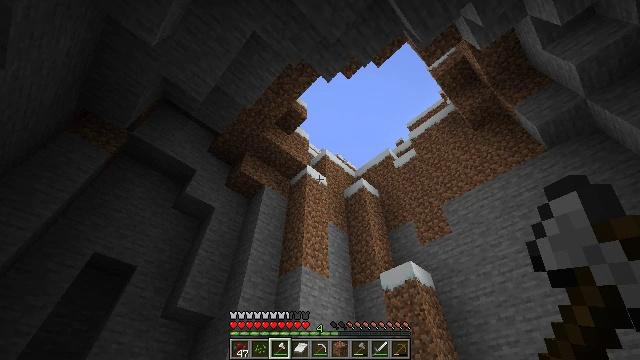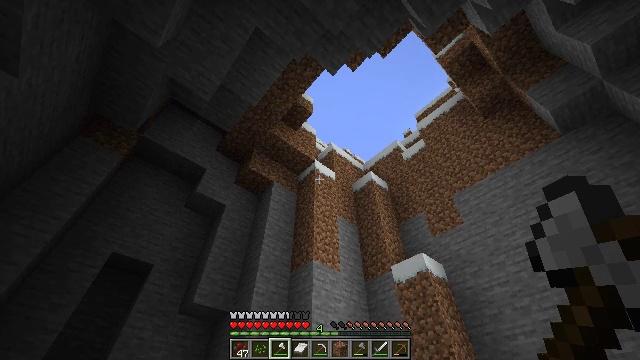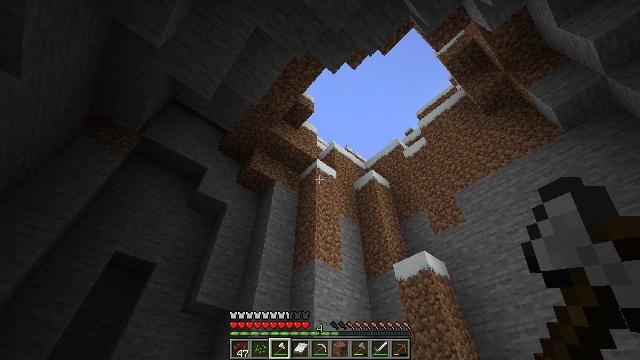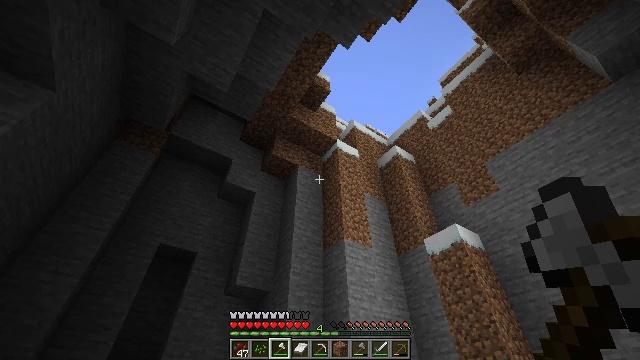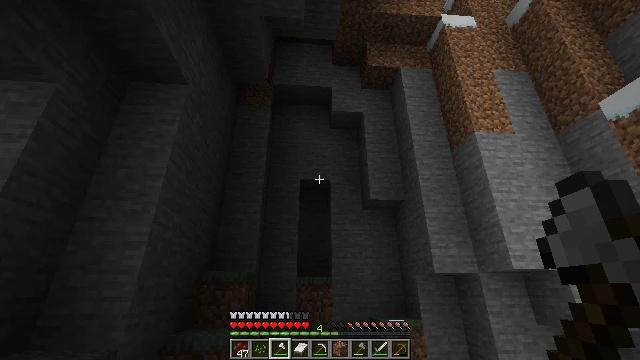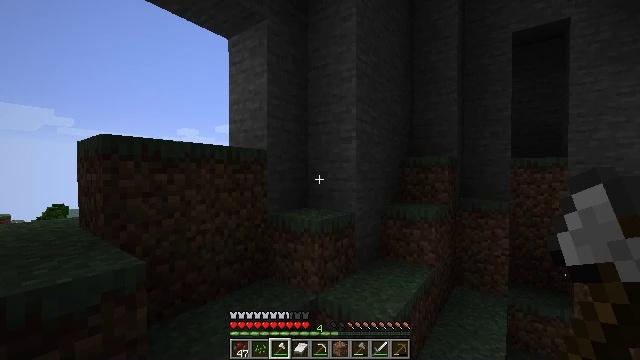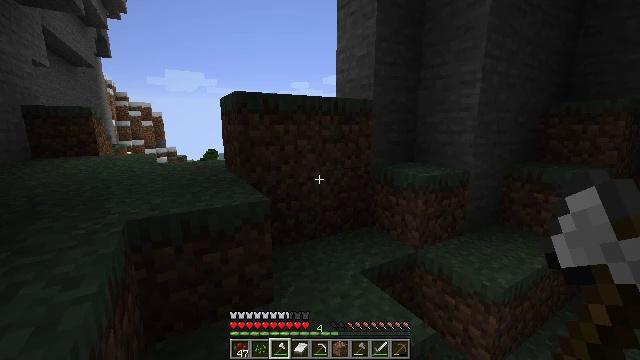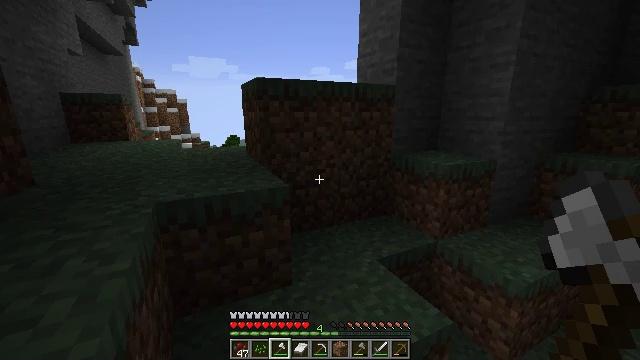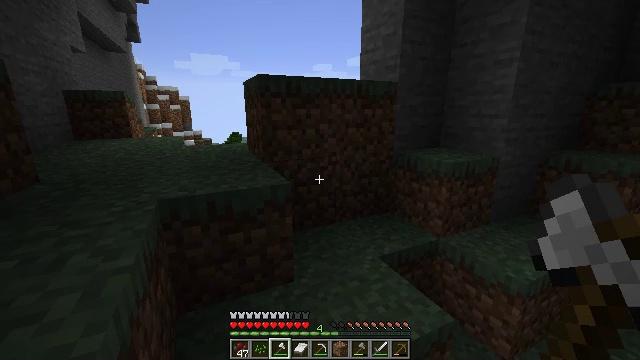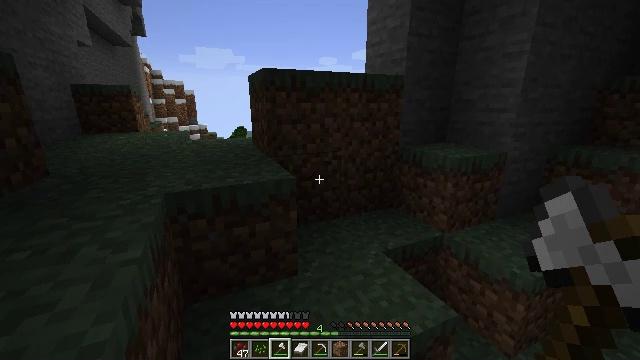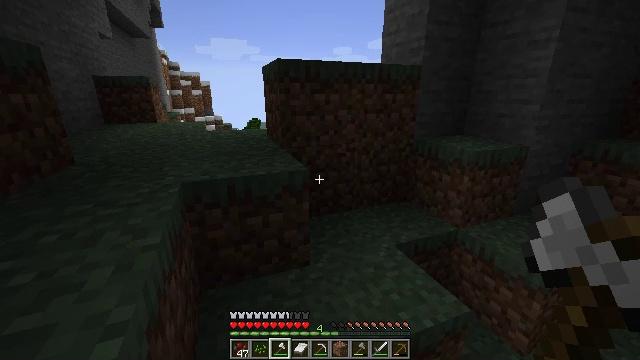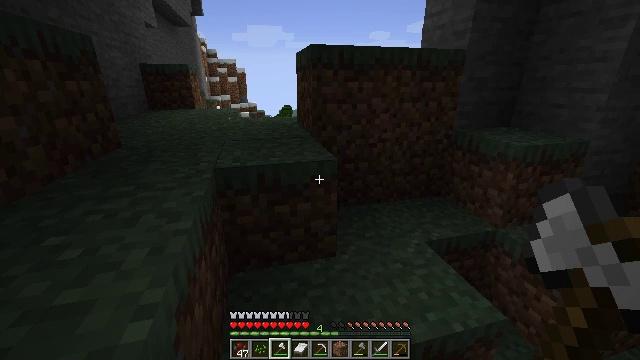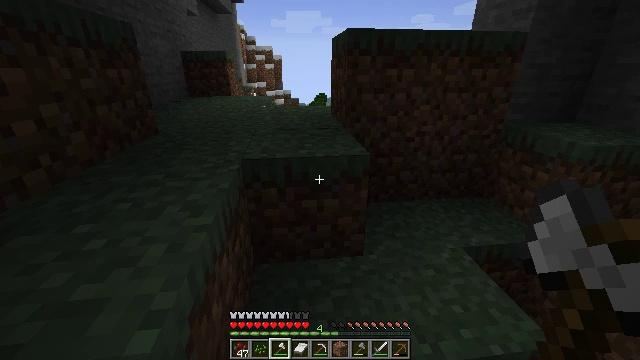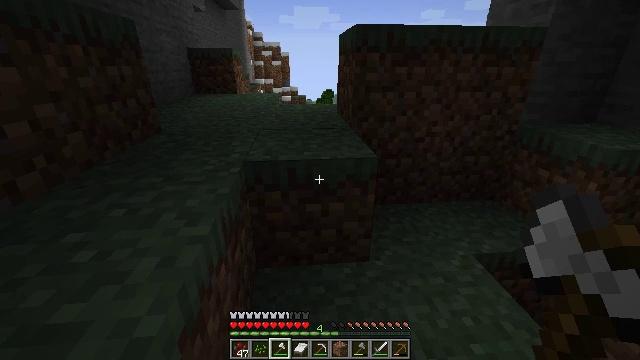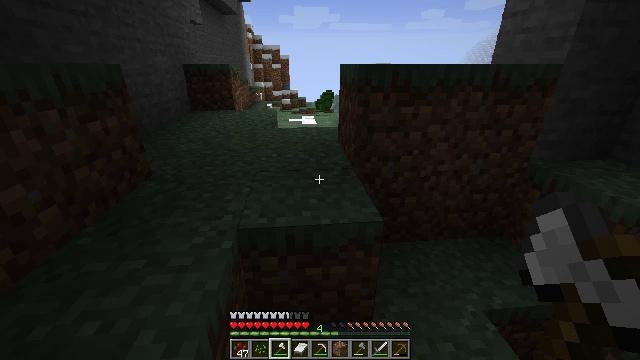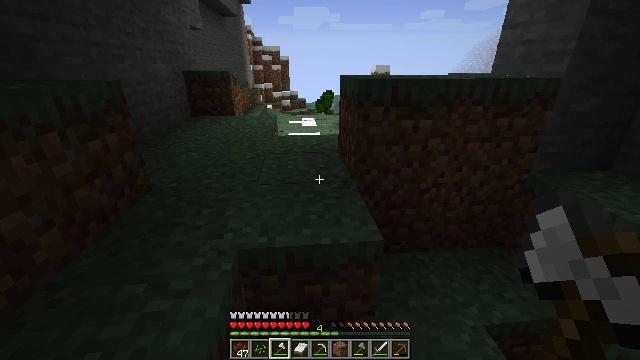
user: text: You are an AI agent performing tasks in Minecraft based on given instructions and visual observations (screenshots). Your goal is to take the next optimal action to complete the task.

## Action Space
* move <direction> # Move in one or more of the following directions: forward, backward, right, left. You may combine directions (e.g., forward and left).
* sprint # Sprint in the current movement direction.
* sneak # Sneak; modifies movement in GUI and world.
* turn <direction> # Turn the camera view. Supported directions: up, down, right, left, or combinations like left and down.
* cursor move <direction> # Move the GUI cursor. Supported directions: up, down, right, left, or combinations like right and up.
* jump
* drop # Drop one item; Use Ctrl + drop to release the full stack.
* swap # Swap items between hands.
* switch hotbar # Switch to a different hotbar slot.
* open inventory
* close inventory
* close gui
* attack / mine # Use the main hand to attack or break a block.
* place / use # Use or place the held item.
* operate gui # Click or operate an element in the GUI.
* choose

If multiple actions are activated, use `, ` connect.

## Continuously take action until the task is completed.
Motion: motion action
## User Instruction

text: Gather grass block for landscaping.
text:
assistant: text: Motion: turn left and down
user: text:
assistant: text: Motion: no_op
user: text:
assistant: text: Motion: turn left and down
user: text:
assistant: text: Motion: turn left and down
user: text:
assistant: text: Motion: turn left and down
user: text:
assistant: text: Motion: turn left and down
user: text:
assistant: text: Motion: turn left and down
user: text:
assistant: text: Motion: no_op
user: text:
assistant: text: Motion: turn left and down
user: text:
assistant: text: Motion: turn left and down
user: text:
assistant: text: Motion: move forward, turn left and down
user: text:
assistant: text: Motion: move forward, turn left and down
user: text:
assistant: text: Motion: move forward, turn left
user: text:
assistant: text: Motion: move forward, jump
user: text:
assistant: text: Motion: move forward, jump
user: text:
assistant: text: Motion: move forward, jump
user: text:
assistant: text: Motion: move forward, turn left, jump
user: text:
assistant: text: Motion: move forward, turn left, jump
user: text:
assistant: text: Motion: move forward, turn left, jump
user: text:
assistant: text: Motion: move forward, jump
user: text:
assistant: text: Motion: move forward, jump
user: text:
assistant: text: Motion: move forward, sprint, jump
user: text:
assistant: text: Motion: move forward, sprint, jump
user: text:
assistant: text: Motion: move forward, sprint, jump
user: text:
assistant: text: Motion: move forward, sprint, jump
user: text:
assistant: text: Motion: move forward, sprint, jump
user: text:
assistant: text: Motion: move forward, jump
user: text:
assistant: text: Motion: move forward, jump
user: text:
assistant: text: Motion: move forward, jump
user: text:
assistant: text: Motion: move forward, jump